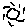
Label: sun